Question: I want a container block with the same width as that of its longer child. The block most be posionated to the right with its content align to the left (as in the image). Is there a way to accomplish this with no float property and using only one div?

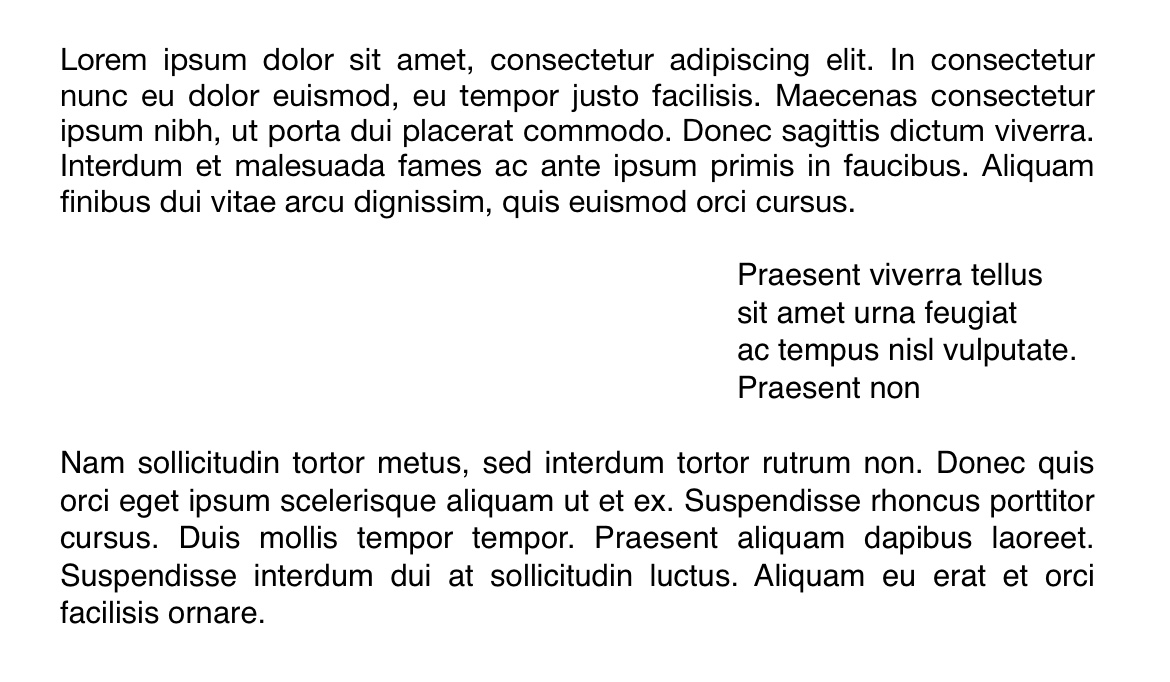
Answer: The elegant way:
'div {display: table; margin-left: auto; text-align: left;}'